Question:
'''
private WebView view;
Uri path;
@Override
public void onCreate(Bundle savedInstanceState) {
super.onCreate(savedInstanceState);
setContentView(R.layout.main);
view = (WebView) findViewById(R.id.webView);
File file = new File(Environment.getExternalStorageDirectory()
.getAbsolutePath() + "/Documents/MyPDFFILE.pdf");
path = Uri.fromFile(file);
view.setContentDescription("application/pdf");
view.getSettings().setJavaScriptEnabled(true);
view.getSettings().setLoadsImagesAutomatically(true);
view.getSettings().setPluginsEnabled(true);
view.getSettings().setAppCacheEnabled(true);
view.loadUrl(path.toString());
// view.loadUrl("http://grail.cba.csuohio.edu/~matos/notes/cis-493/lecture-notes/Android-Chapter10-WebKit.pdf");
}
'''
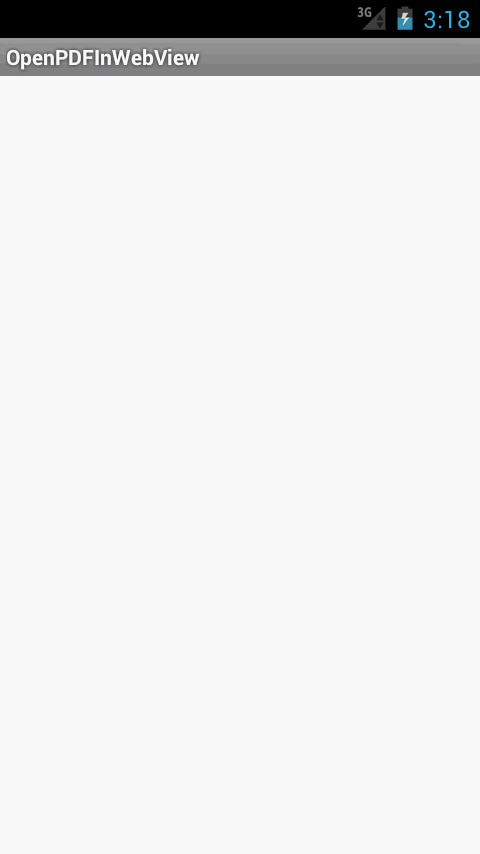
Answer: Because, Android 'WebView' doesn't support file functionality. And 'WebView' cannot render PDFs.
The URL you posted on your comments it displayed pdf file in native web browser because of it .
If you want to display pdf file in your webview then using Google Docs pass url of your pdf file which located on server not in your local.
Code for display pdf file located on net in webview.
'''
WebView webview = (WebView) findViewById(R.id.webview);
webview.getSettings().setJavaScriptEnabled(true);
String pdf = "http://www.xxxx.com/xxxx/xxxx.pdf";
webview.loadUrl("http://docs.google.com/gview?embedded=true&url=" + pdf);
'''